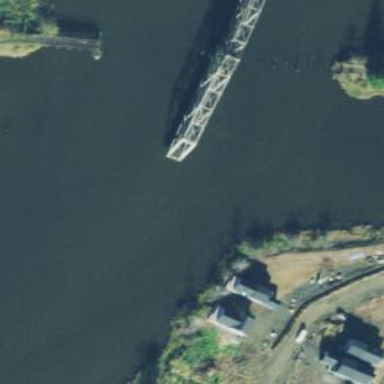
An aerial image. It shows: Disused railway passing under swing bridge.